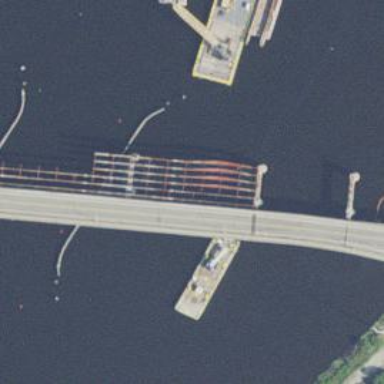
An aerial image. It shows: Bridge supported by piers.